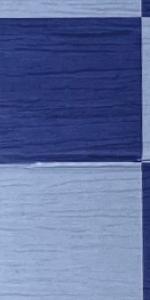
Label: Empty